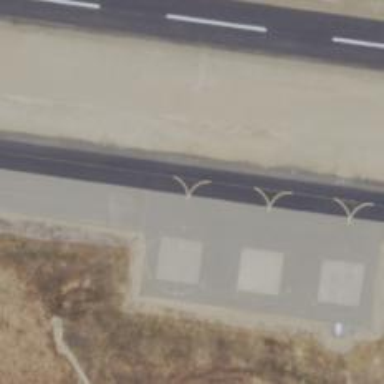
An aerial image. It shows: Image of taxiway at airport.